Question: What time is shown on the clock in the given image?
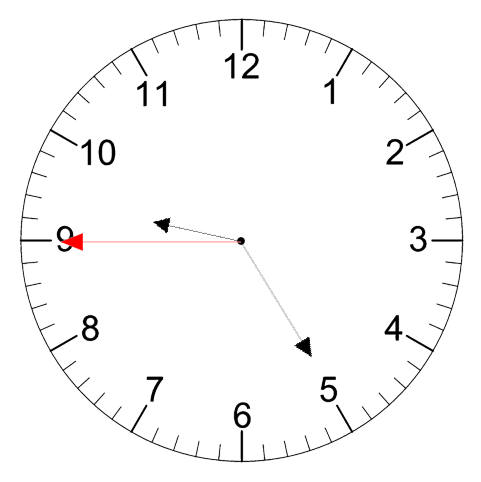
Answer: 09:24:45